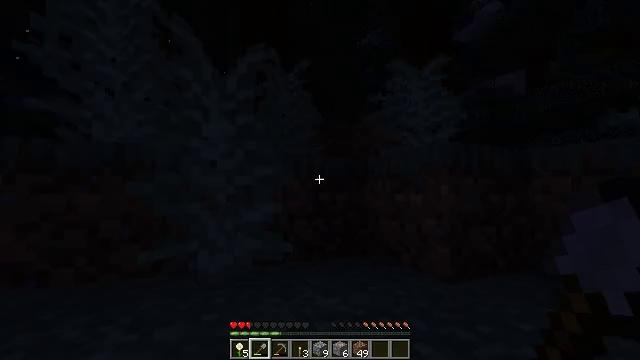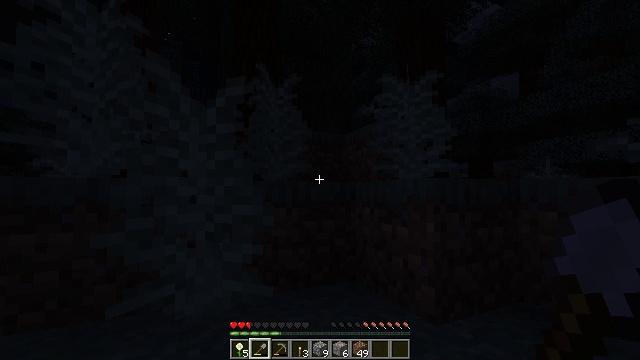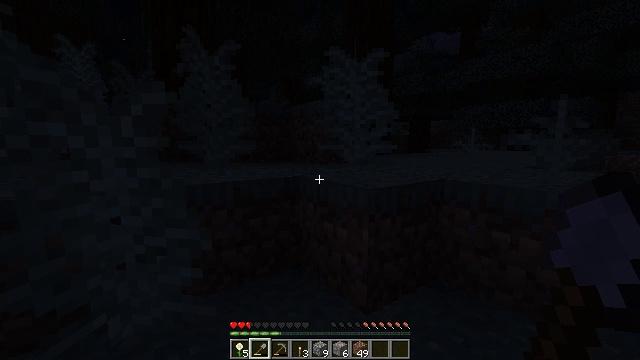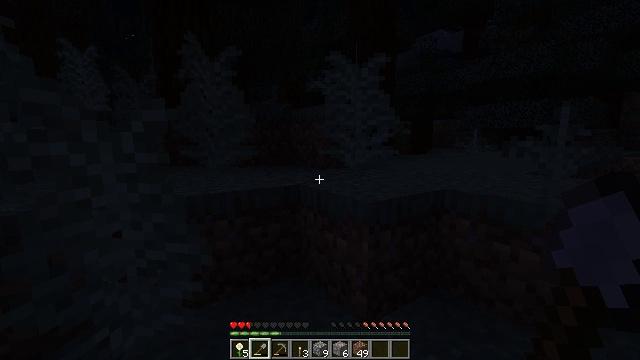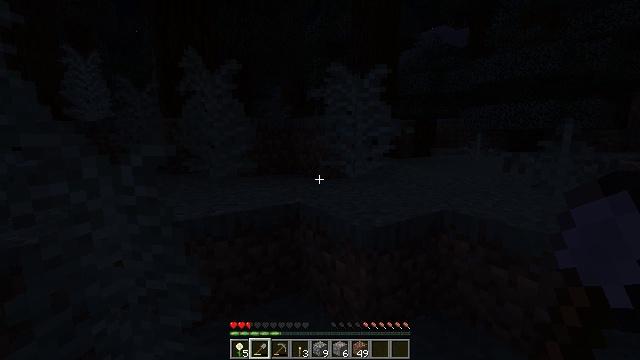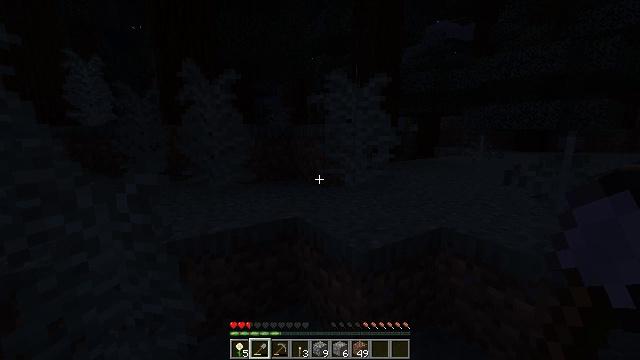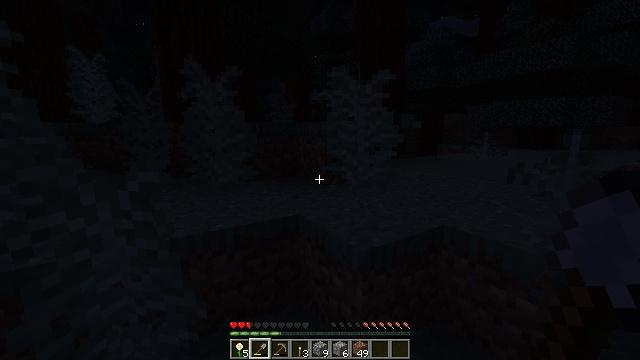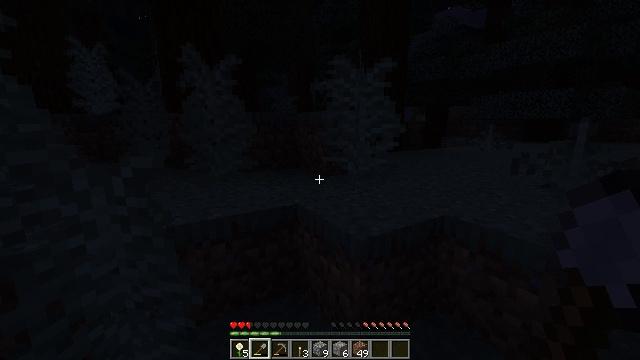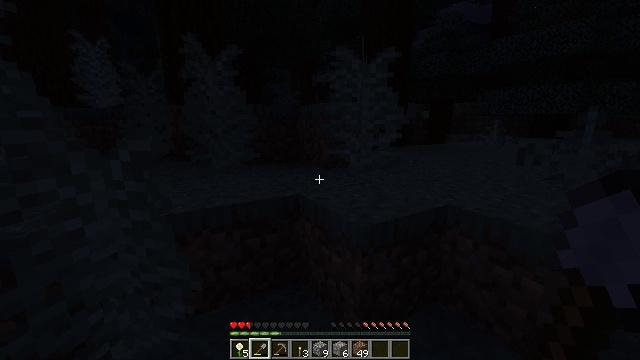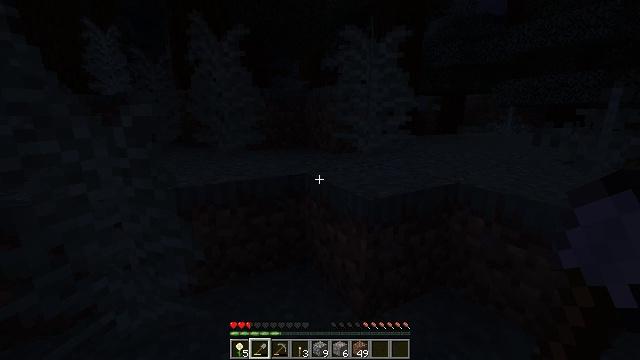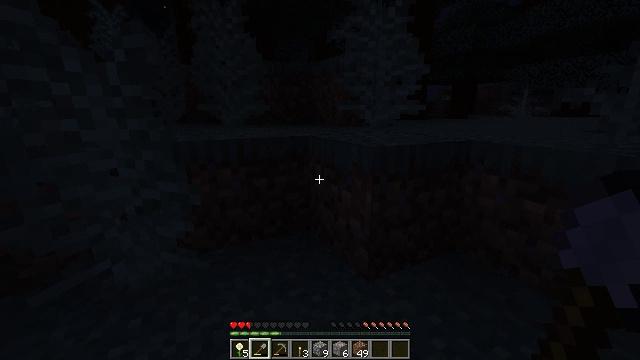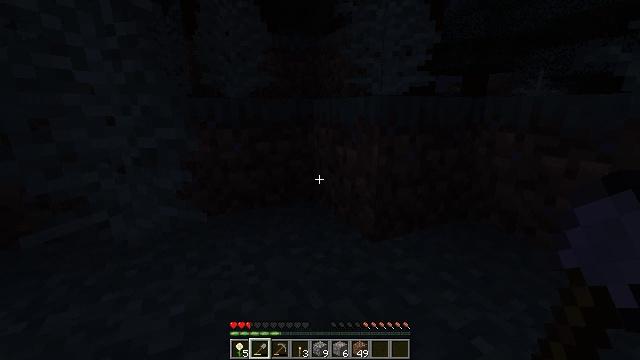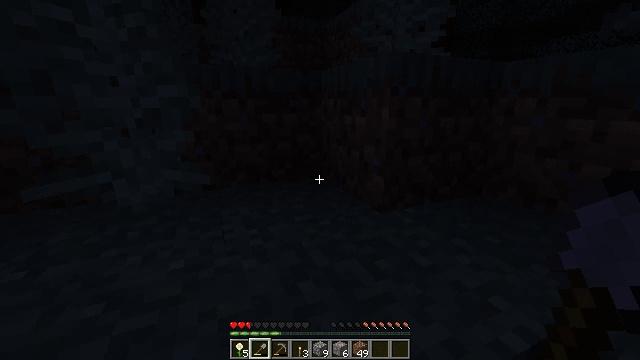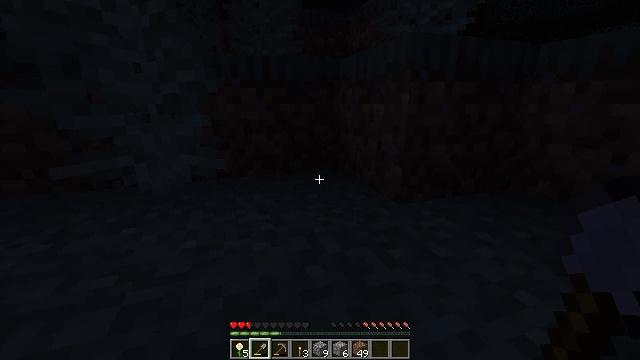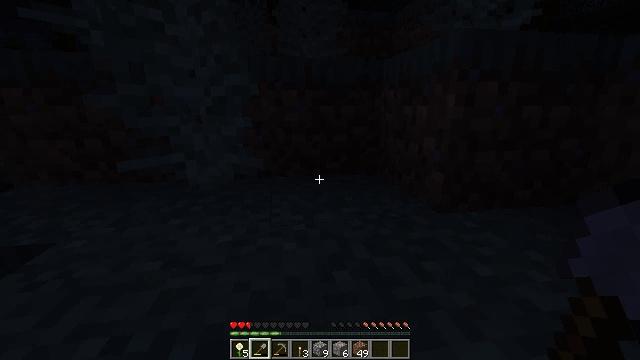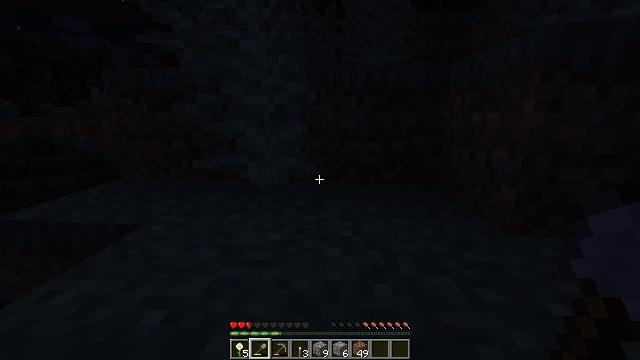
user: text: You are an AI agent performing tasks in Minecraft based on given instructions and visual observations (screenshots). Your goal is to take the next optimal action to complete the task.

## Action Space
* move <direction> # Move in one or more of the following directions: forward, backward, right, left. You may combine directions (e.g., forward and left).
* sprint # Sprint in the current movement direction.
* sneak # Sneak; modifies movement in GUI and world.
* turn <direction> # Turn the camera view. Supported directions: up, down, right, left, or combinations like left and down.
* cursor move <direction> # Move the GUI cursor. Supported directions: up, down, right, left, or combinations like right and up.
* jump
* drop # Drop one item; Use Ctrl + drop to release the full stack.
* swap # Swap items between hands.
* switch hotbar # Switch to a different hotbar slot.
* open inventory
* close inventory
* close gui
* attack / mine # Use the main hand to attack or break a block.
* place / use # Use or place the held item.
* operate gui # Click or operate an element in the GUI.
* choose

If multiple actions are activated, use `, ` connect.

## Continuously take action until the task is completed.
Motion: motion action
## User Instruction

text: Attack the large fern to gather it.
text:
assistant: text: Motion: move forward, jump
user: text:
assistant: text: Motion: move forward, turn right and down, jump
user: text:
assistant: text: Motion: no_op
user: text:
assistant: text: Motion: no_op
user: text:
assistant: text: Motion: turn down
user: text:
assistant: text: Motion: no_op
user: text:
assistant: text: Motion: turn down
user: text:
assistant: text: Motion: no_op
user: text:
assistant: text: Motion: turn left and down
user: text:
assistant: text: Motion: turn left and down
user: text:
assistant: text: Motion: turn left
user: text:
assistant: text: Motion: move forward, turn left
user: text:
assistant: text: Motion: move forward, turn left
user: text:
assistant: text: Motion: move forward, turn left
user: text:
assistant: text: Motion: move forward, turn left and up
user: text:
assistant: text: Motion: turn left and up
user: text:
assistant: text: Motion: turn left and up
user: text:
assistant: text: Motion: turn left and up
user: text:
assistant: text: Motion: turn up, attack / mine
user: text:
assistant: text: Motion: attack / mine
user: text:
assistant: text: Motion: attack / mine
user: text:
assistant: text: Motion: attack / mine
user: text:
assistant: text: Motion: attack / mine
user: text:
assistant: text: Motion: attack / mine
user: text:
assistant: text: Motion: attack / mine
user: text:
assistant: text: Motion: attack / mine
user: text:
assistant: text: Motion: attack / mine
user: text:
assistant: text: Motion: no_op
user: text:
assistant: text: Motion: no_op
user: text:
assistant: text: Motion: move forward